Question: I have the following HTML code:
'''
<div style="text-align: center;">
<h2 class="bpcenter" style="color: white;">ONE</h2>
<div class="dropdown">
<button class="btn btn-info dropdown-toggle" type="button" id="dropdownMenu1" data-toggle="dropdown" aria-expanded="true">
Settings
<span class="caret"></span>
</button>
<ul class="dropdown-menu" role="menu" aria-labelledby="dropdownMenu1">
<li role="presentation"><a role="menuitem" tabindex="-1" href="#">Action</a></li>
<li role="presentation"><a role="menuitem" tabindex="-1" href="#">Another action</a></li>
<li role="presentation"><a role="menuitem" tabindex="-1" href="#">Something else here</a></li>
<li role="presentation"><a role="menuitem" tabindex="-1" href="#">Separated link</a></li>
</ul>
</div>
</div>
'''
which right now, is giving me this output:

I'm using the standard bootstrap 3.3.2 css/js files, and I haven't modified anything in the css code for '.dropdown' or '.dropdown>menu'.
The button is centered, but the '<ul>' and its subsequent '<li>'s are justified left. I'm not sure why.
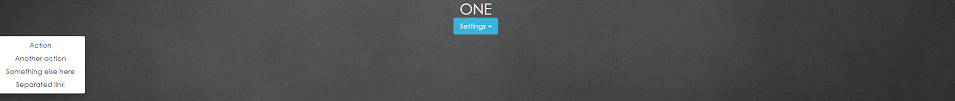
Answer: The problem is that dropdown div expands to 100% width, and inner menu is positioned absolutely relatively to it and has 'left: 0'.
You need to set your button as 'inline-block' in this case menu will position properly:
'''
<div class="dropdown drop-button">
<button class="btn btn-info dropdown-toggle" type="button" id="dropdownMenu1" data-toggle="dropdown" aria-expanded="true">
Settings
<span class="caret"></span>
</button>
<ul class="dropdown-menu" role="menu" aria-labelledby="dropdownMenu1">
<li role="presentation">
<a role="menuitem" tabindex="-1" href="#">Action</a>
</li>
<li role="presentation">
<a role="menuitem" tabindex="-1" href="#">Another action</a>
</li>
<li role="presentation">
<a role="menuitem" tabindex="-1" href="#">Something else here</a>
</li>
<li role="presentation">
<a role="menuitem" tabindex="-1" href="#">Separated link</a>
</li>
</ul>
</div>
'''
CSS:
'''
.drop-button {
display: inline-block;
}
'''
<URL>